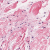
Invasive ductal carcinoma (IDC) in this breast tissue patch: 0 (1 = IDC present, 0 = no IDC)